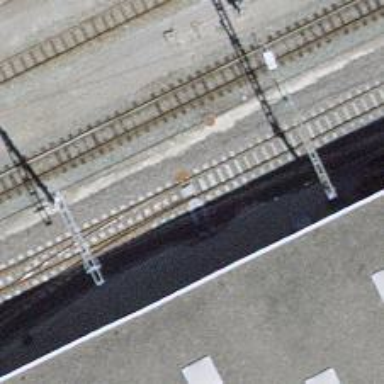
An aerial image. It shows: Narrow-gauge railway yard with electrified contact line.